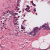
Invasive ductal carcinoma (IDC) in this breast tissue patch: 0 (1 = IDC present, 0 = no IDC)